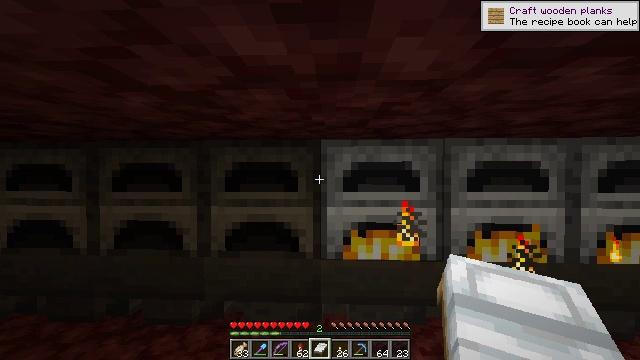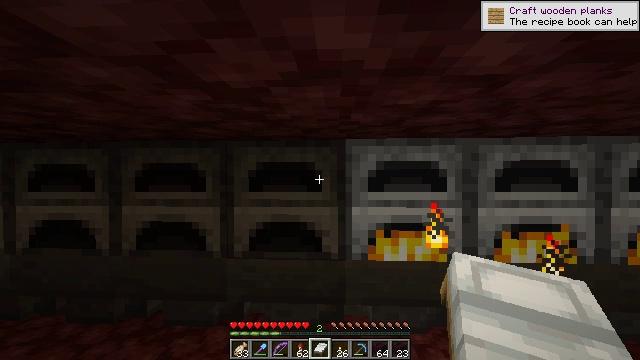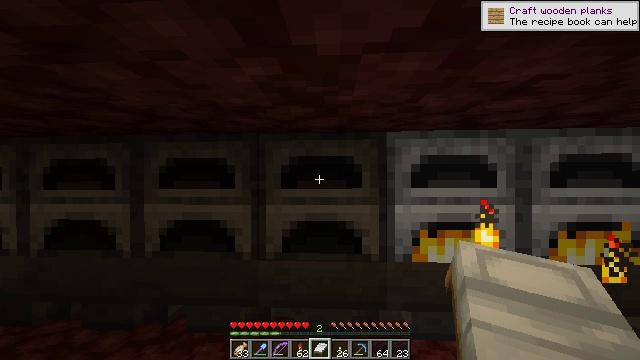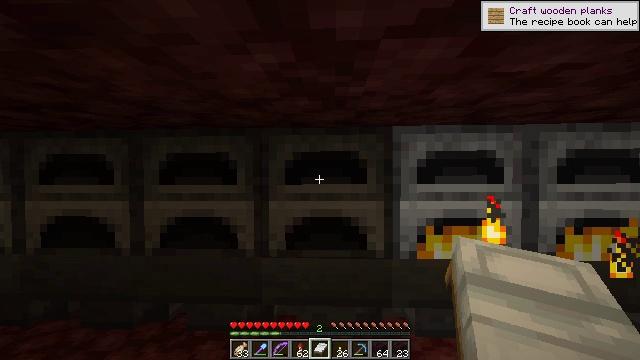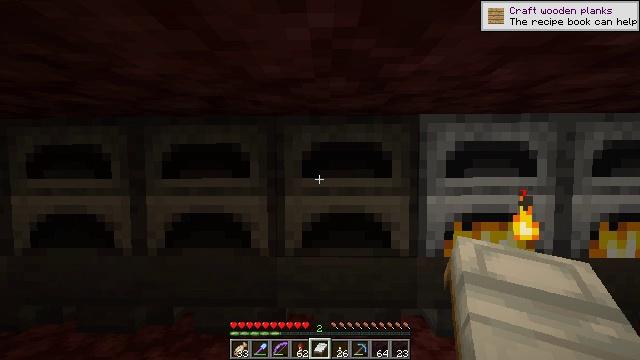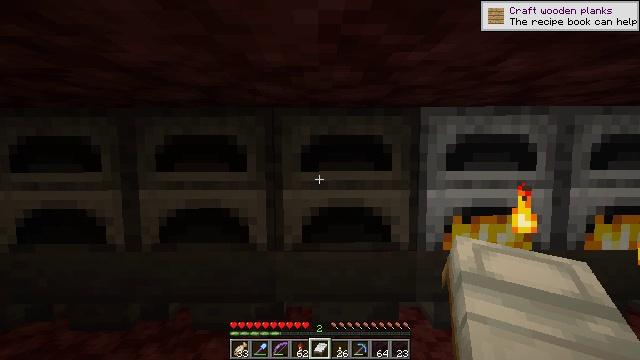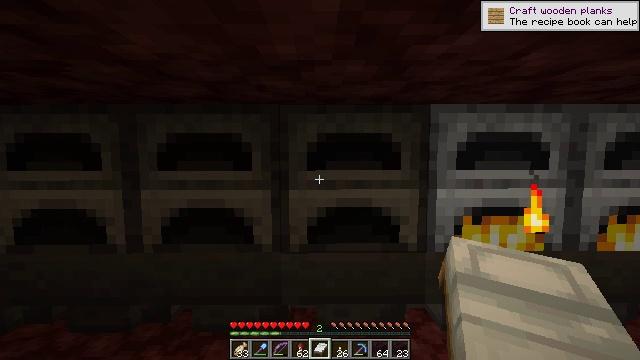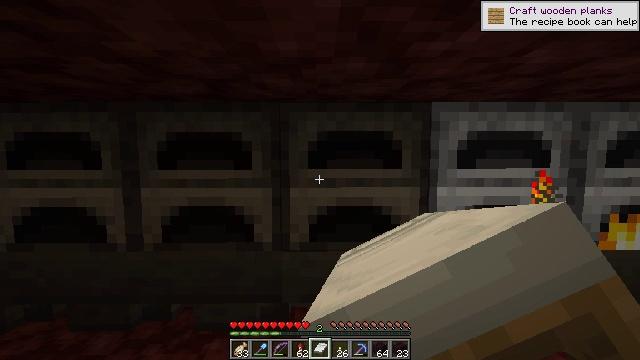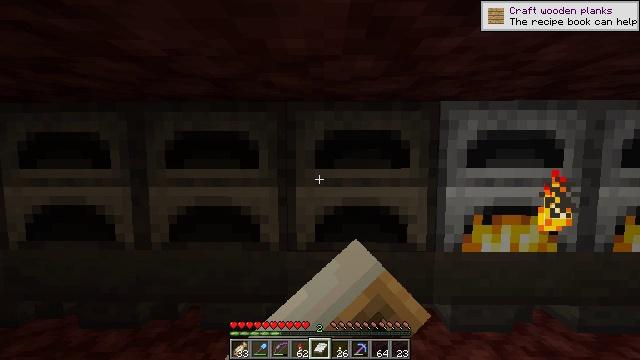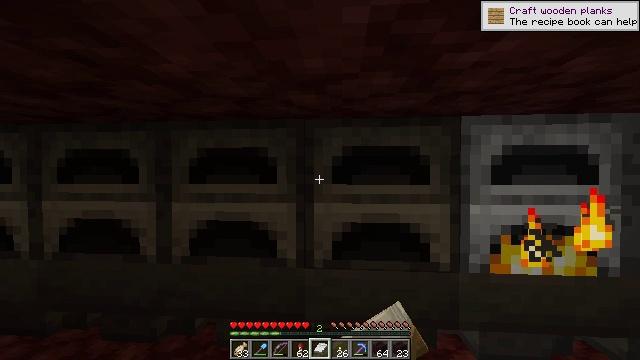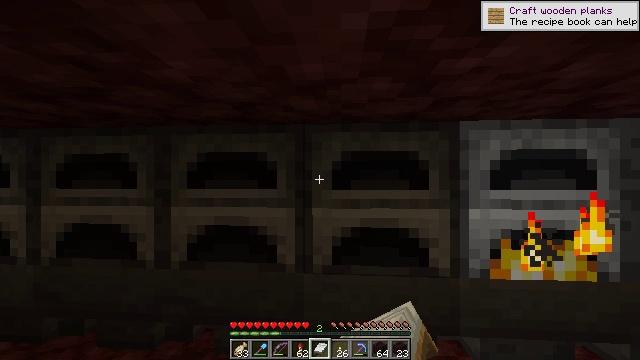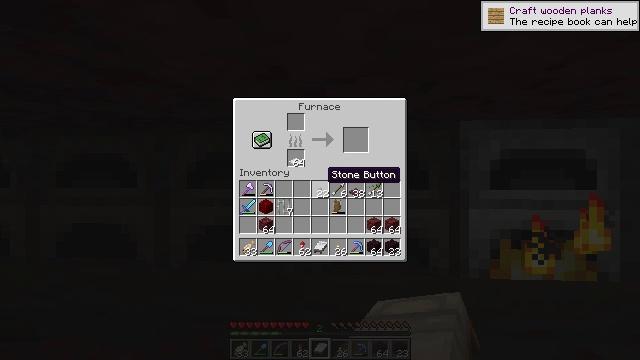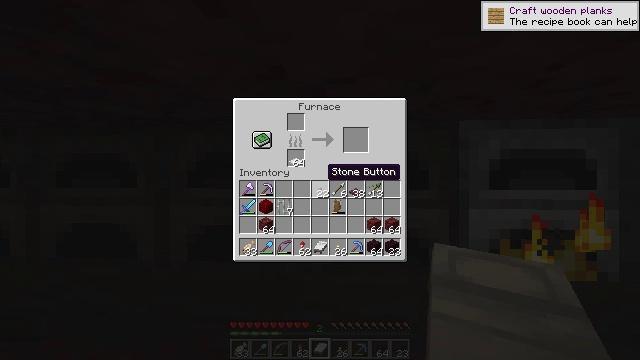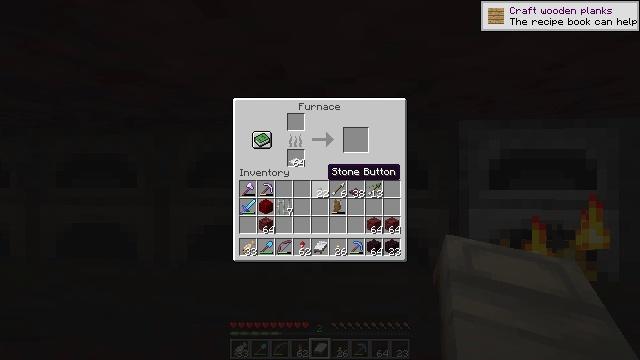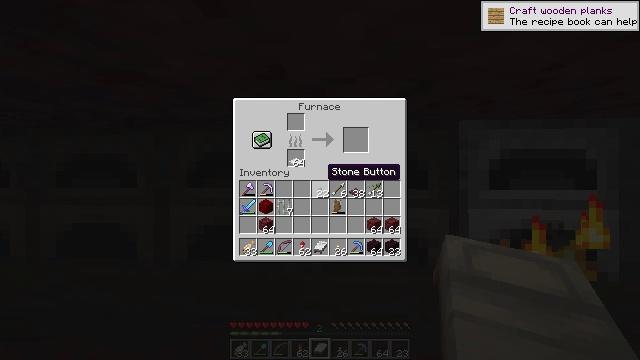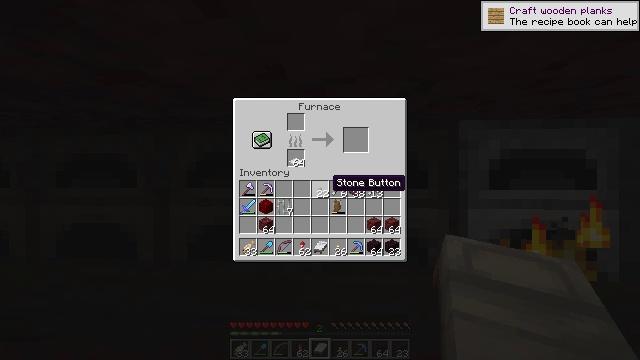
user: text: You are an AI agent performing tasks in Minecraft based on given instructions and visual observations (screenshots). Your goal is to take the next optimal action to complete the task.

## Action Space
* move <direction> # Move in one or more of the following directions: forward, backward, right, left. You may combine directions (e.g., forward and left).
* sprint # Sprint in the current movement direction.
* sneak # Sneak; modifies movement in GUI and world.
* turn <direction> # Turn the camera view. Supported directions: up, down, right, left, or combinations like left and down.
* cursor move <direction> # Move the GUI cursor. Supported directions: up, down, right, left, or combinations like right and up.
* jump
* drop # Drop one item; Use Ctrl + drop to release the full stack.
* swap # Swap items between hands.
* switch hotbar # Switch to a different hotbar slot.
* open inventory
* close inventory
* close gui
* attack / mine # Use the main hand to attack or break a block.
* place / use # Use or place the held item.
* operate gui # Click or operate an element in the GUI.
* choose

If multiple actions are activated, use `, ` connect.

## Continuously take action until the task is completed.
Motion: motion action
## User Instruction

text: Get nether bricks by smelting netherrack.
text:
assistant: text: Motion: move forward and move left
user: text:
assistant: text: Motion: move forward and move left
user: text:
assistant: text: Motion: move forward and move left
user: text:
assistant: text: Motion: turn right and down
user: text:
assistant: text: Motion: turn right and down
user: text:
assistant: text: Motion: use / place
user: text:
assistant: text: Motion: use / place
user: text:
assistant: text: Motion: turn left
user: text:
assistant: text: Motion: turn left and up
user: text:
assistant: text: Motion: turn up
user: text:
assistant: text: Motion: open gui
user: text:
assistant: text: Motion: no_op
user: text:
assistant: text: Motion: no_op
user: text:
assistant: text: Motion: no_op
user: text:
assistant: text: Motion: cursor move down
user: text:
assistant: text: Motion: cursor move right and down
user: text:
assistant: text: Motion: no_op
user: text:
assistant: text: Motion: cursor move right and down
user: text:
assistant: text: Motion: cursor move right
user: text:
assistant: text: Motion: cursor move right
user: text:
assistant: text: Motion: no_op
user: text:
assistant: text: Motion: no_op
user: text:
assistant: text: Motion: choose
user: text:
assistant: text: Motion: choose
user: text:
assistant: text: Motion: no_op
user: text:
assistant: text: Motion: no_op
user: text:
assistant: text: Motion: no_op
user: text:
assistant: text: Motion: operate gui
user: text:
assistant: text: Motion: operate gui
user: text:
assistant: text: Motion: no_op